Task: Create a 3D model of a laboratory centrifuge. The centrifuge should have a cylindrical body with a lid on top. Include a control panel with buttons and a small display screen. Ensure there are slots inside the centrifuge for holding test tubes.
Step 481:
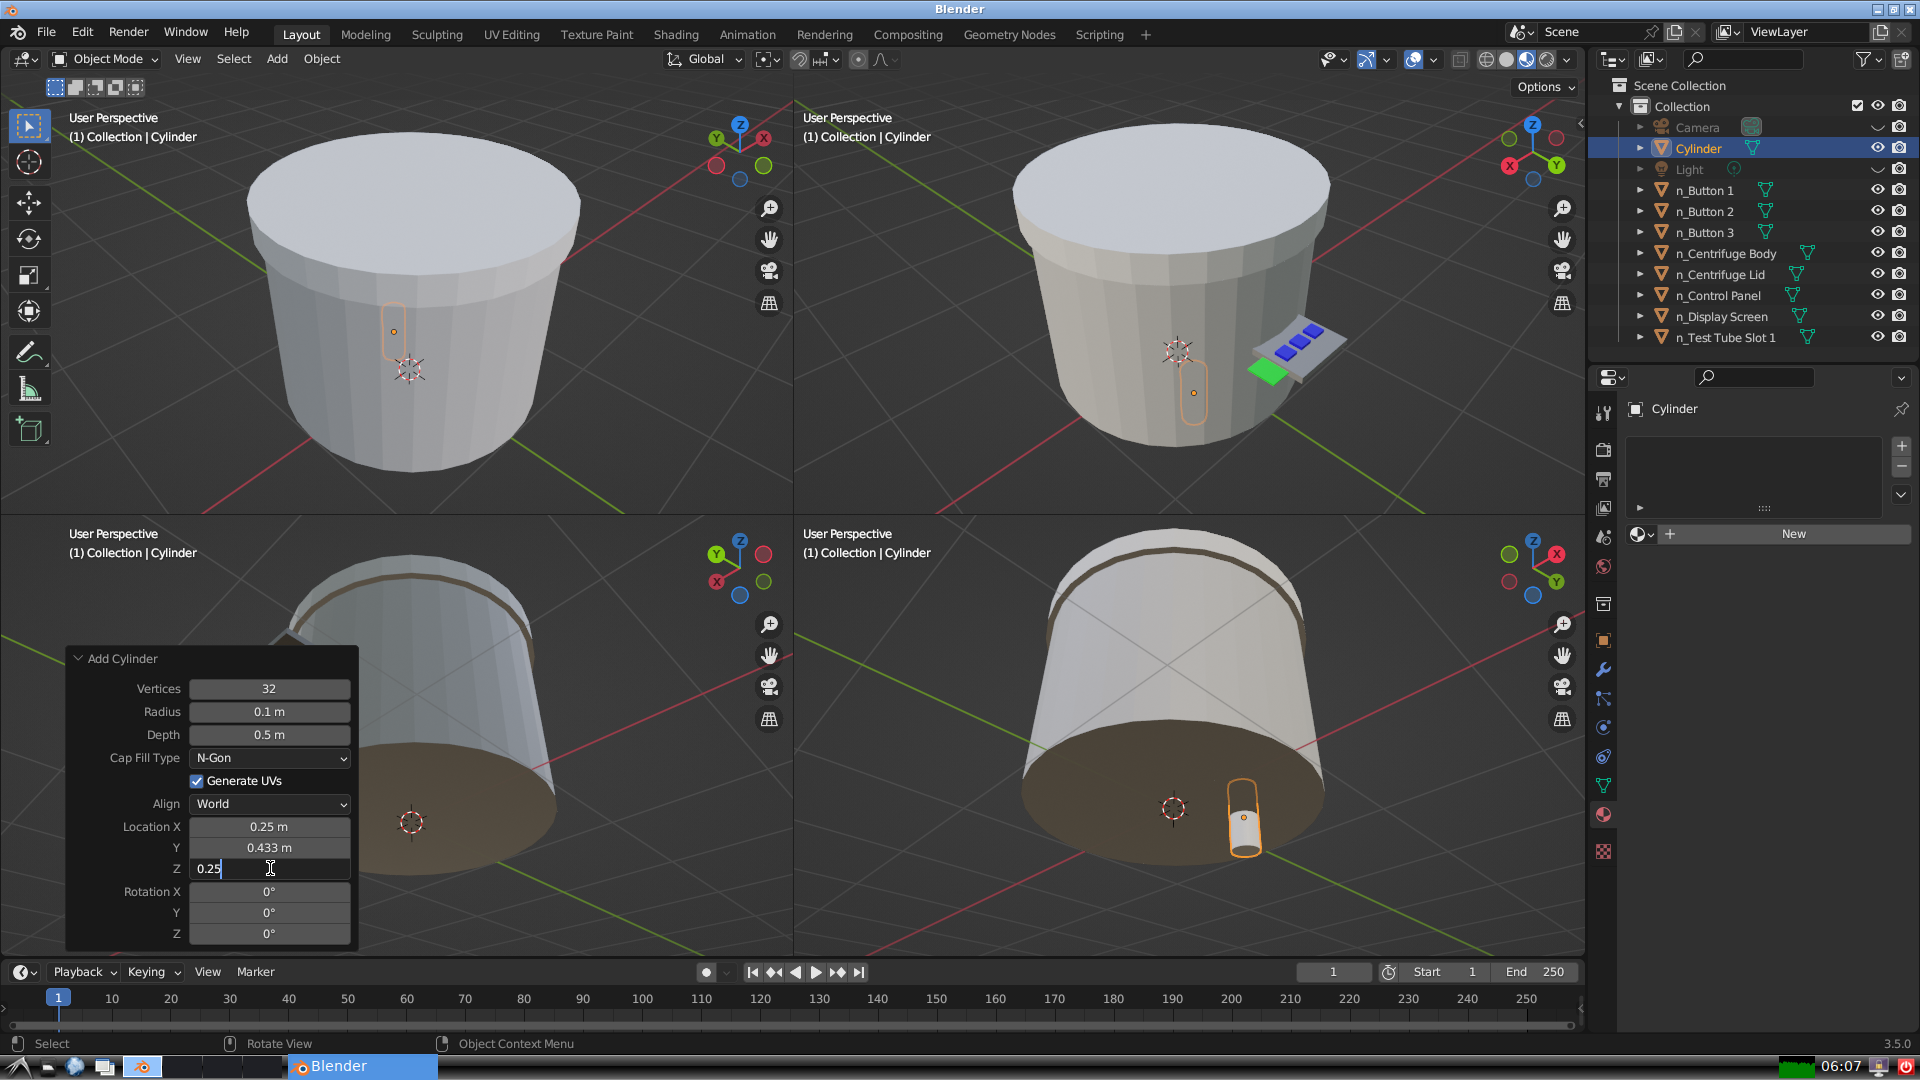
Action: {"key_press": ['Return']}